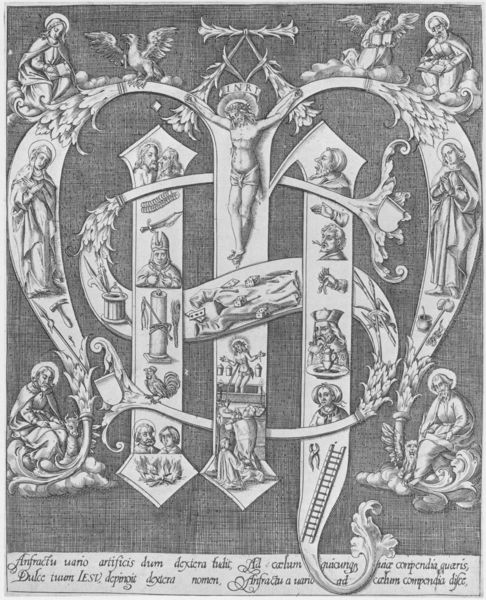
Titel: Anfractu uario artificis dum dextera ludit
Standort: Wolfenbüttel
Institution: Herzog August Bibliothek
Schlagwörter: adler, akt, blätter, flügel, körper, lendenschurz, nackt, weiß, wolken, menschen, blume, blumen, geschwungen, grau, köpfe, schwarz, säule, ornament, arme, band, johannes, messer, tod, pflanzen, engel, ranken, schrift, bilder, grafik, graphik, figuren, leiter, bischof, papst, inschrift, floral, kreuz, wurzel, druck, monogramm, radierung, stich, schwarzweiß, schwert, text, buchstabe, buchstaben, kardinal, heiligenschein, handwerk, nimbus, christus, jesus, kreuzigung, kruzifix, löwe, heilige, hahn, emblem, kupferstich, heiland, petrus, sten, symbole, hahnenschrei, johannes der täufer, markus, erzählung, apostel, marter, evangelisten, jesse, inri, nimben, lukas, marcus, kleriker, matthäus, höllenfeuer, attribute, verrat, paulus, lucas, s, m, h